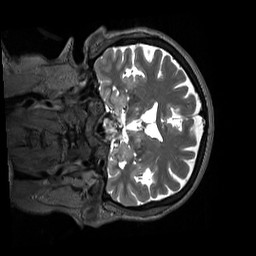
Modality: T2w
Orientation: coronal
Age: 61
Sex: female
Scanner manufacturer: siemens
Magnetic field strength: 3 T
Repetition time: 3.2 s
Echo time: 0.412 s